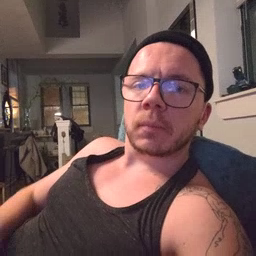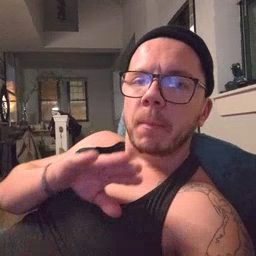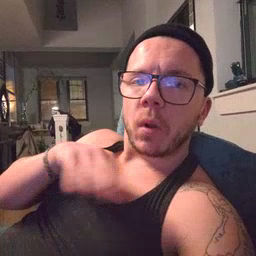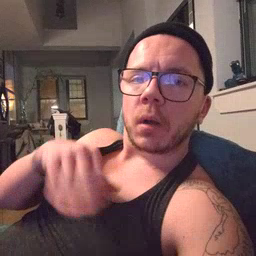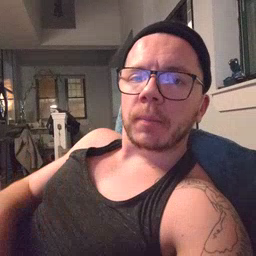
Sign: pool